Question: I have a ListBox in my WP7 App, which has an ItemTemplate for it's items.
The template looks like this:
'''
<DataTemplate x:Key="TapCountryItemTemplate">
<Grid Margin="12,6,12,6" Tap="OnTapped">
<Rectangle Fill="Yellow" />
<TextBlock Text="{Binding Country}"
FontSize="{StaticResource PhoneFontSizeExtraLarge}" />
</Grid>
</DataTemplate>
'''
Here's an image of the result:

If you slowly press on the right hand side of the list items, (so it's not a tap) the selection in the list box is changed when you lift your finger.
If however, you perform the same action on the yellow area, you don't get a change of selection, though the item tilts.
You can see the behaviour in action (without the yellow) in our app here:
<URL>
Any ideas?
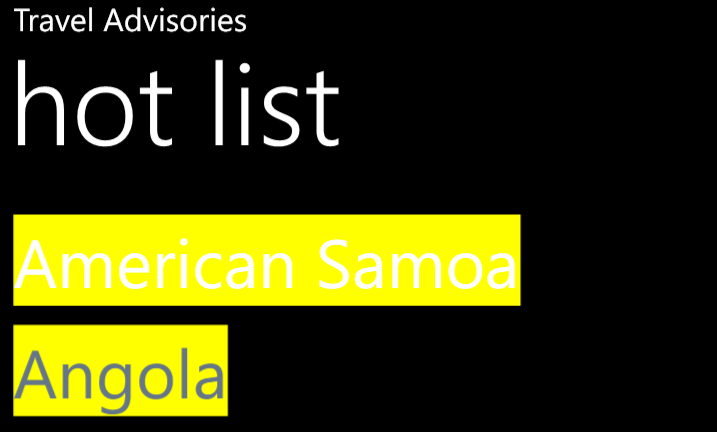
Answer: You have two competing things going on here.
1. You want to indicate an item in the list as being distinct from the others at a moment in time. That is, it is "selected". When an item is selected you are allowing the default behaviour of the foreground color being changed to the accent color to indicate this.
2. You want to allow the user to tap on an item to trigger navigation to another page, related to the item tapped.
From looking at your app, it appears that you're using the selected state to indicate the item (country) that was selected last. I would question the value of this (do people not remember what they were just looking at) but that is your choice.
So, what's actually going on here?
- When you touch the TextBlock but don't trigger the Tap event in the outer control the touch event is lost and does not bubble up to the ListBoxItem to trigger the selected state change. - When you do trigger the Tap event the touch is also bubbled up to the ListBoxItem and the selected state is changed. - Because the width of your grid is only as wide as it's contents (the TextBlock) it is possible to touch the ListBoxItem outside of the Grid and trigger the changing of the selected item. You do get the tilt here because that is set on the ListBoxItem, not the Grid.
You could probably avoid the unintended behaviour (of selection changing when not triggering a tap event) by making sure the Grid takes up the full space (width) occupied by the ListBoxItem. The simplest way to do this would be to set the width of the Grid.
However.
If it was me and I wanted a way to indicate the last viewed item, I wouldn't rely on the selection state of the items in the ListBox being kept in sync correctly (including across tombstoning) but would add a property to the underlying viewmodel which I would use to manually track this by changing it only when a tap event and navigation is triggered. The color of the most-recently-selected-item could then be set in code (or via a converter on a binding). Doing it this way would allow complete control over what the UI looks like at any point.